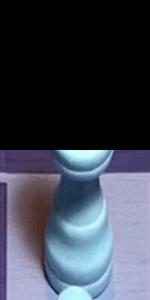
Label: Queen_White